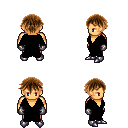
a pixel art fantasy rpg character, male body template, human, tanned skin, black robe, white pants, brown short bangs hairstyle, metal gloves, metal boots, four views (front, back, left, right), 2x2 character sprite sheet, small pixel art, hard edges, no anti-aliasing